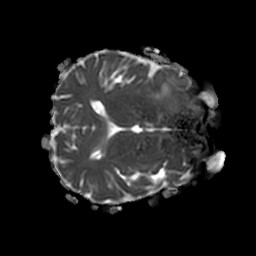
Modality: ADC
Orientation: axial
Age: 68
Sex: female
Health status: ill
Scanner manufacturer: philips
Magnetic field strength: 3 T
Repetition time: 3.8 s
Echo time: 0.09 s